Interaction volume radius: 10 \u00c5
Interaction volume height: 30 \u00c5
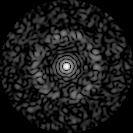
Disorder parameter: 0.8439